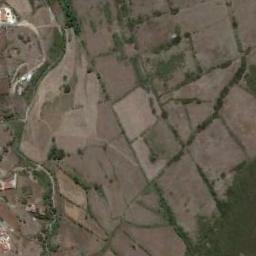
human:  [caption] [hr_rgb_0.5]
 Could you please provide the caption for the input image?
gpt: Many green plants are on the terrace .

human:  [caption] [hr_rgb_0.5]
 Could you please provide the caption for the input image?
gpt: The bare terrace is next to some houses and trees .

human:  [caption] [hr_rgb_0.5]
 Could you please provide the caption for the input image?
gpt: There are paths and houses in a patch of brown and green terraces .

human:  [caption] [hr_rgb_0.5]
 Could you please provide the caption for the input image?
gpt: The terraces on the mountain are green, and the land at the bottom of the mountain is yellow .

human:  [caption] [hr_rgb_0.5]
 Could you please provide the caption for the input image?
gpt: There are many brown terraces of different sizes .